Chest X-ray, PA view. Patient: 62 years old, sex M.
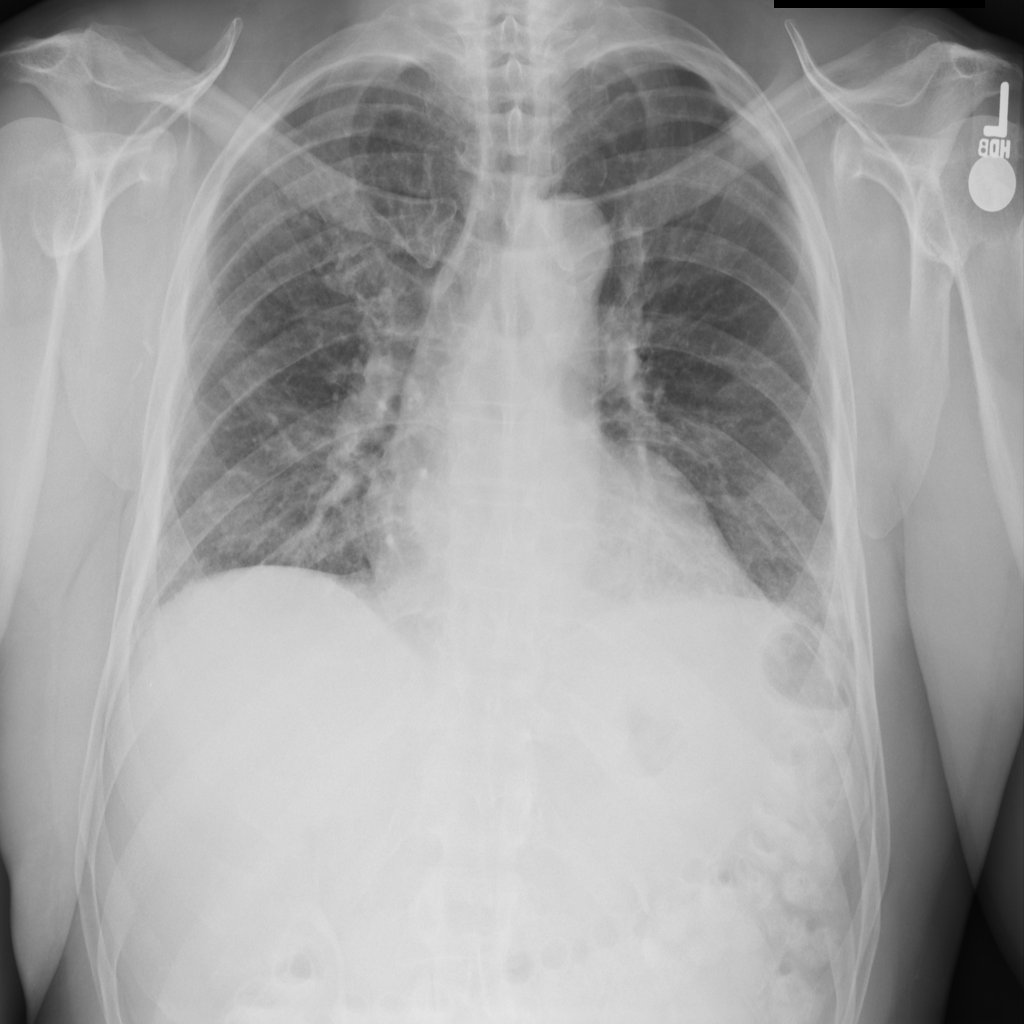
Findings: No Finding